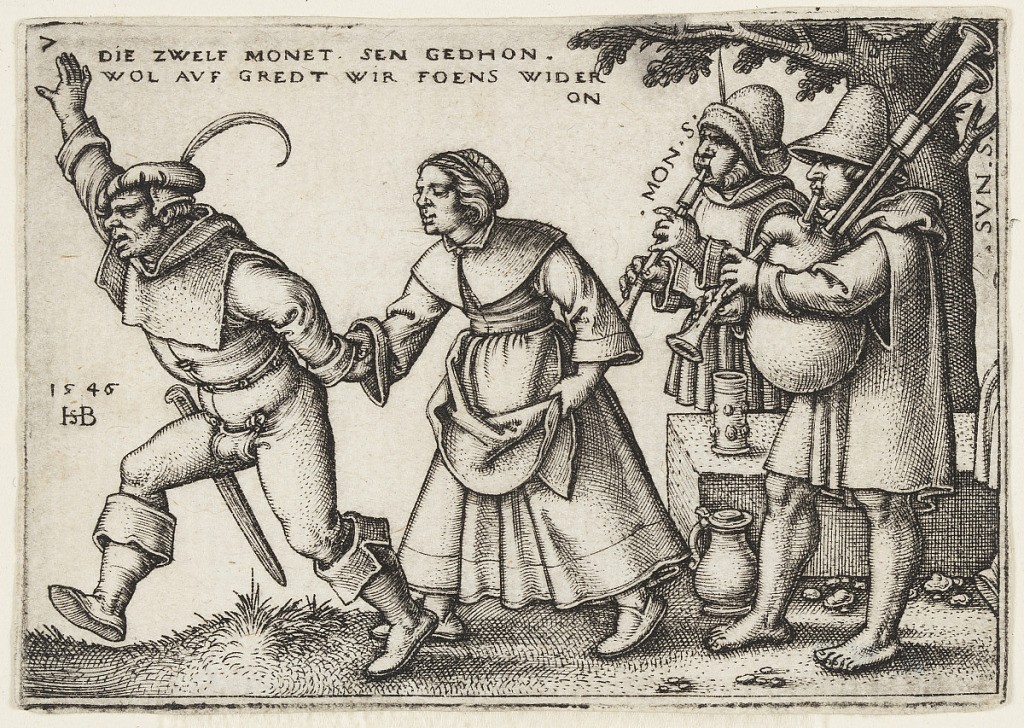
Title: The Year's End
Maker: Hans Sebald Beham, German, 1500–1550
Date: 1546
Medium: Engraving on off-white laid paper
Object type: Print
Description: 7 in a series of 10 plates